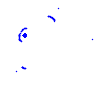
Particle: electron